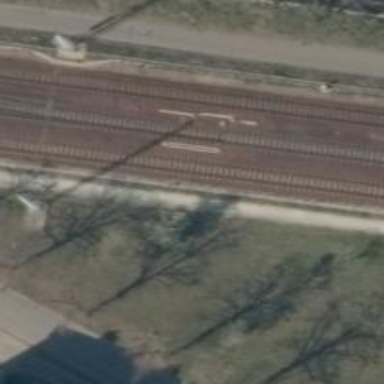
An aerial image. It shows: Railway switch.